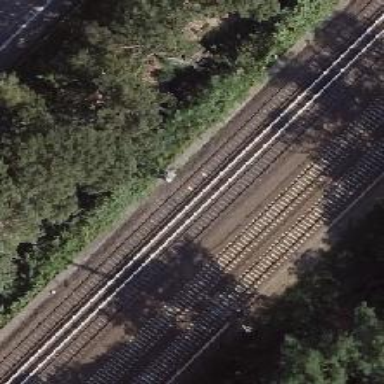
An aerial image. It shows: Light rail electrified railway.